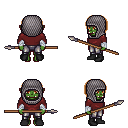
a pixel art fantasy rpg character, female body template, orc, green skin, maroon long-sleeve shirt, metal pants, brown pageboy hairstyle, chain hood, white cloth bandages, black shoes, spear, four views (front, back, left, right), 2x2 character sprite sheet, small pixel art, hard edges, no anti-aliasing